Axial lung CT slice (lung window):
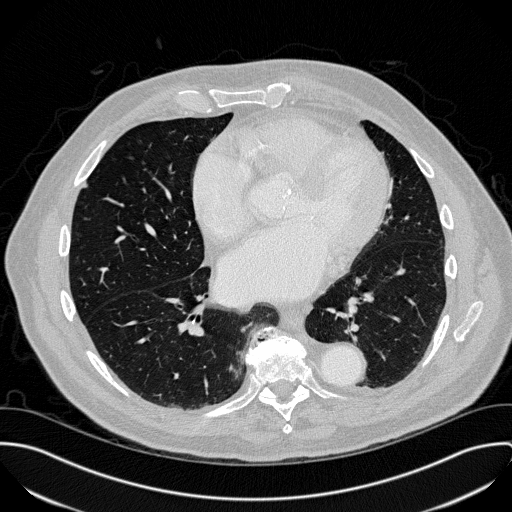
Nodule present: yes
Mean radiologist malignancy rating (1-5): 2.5